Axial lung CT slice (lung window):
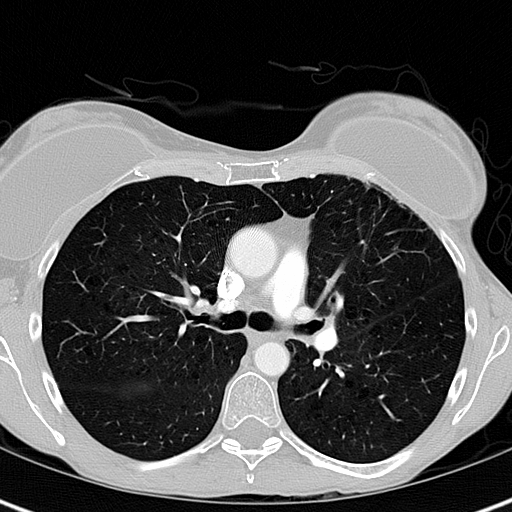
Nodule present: no